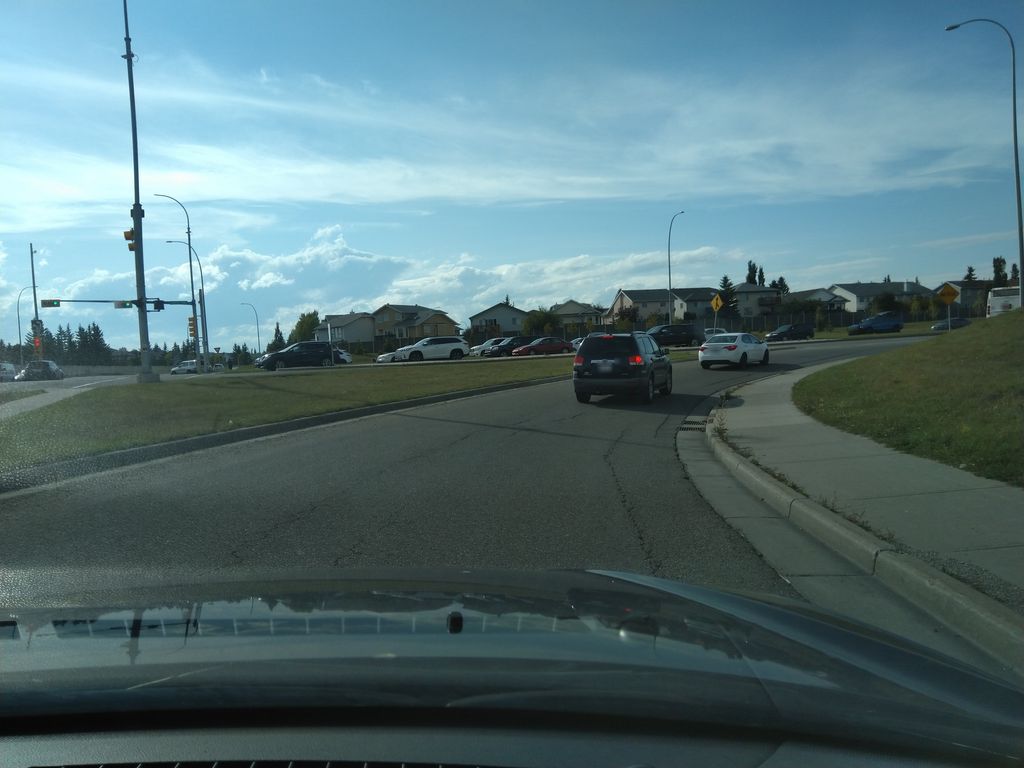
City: calgary